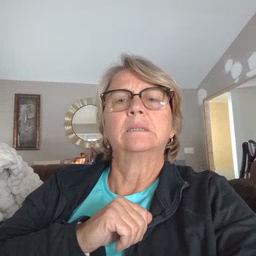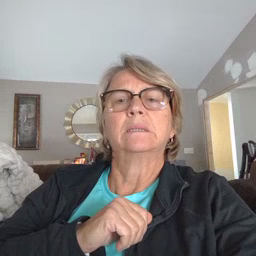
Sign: aunt